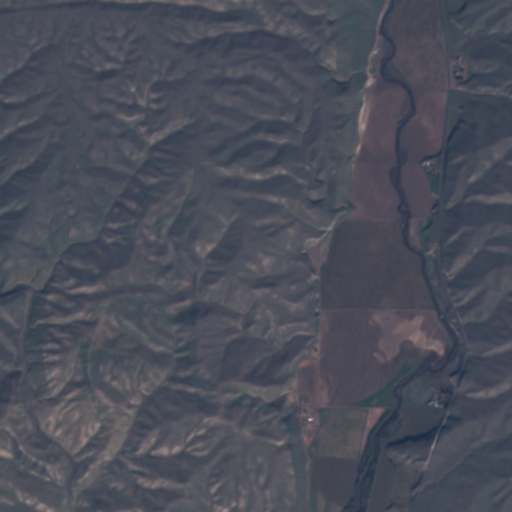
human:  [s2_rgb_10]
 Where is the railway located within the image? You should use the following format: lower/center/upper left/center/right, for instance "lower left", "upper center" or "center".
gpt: The railway is located in the lower left of the image.
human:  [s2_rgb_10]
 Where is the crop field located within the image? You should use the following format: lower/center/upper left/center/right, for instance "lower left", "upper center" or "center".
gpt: There is no crop field in the image.